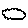
Label: cloud